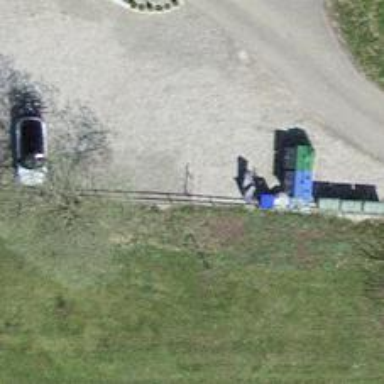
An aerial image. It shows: Recycling facility.